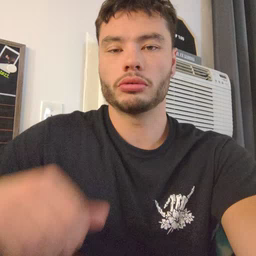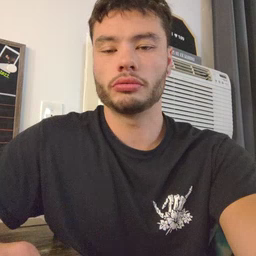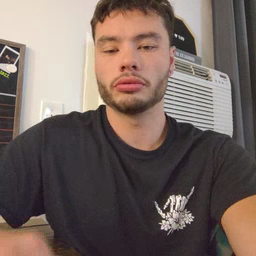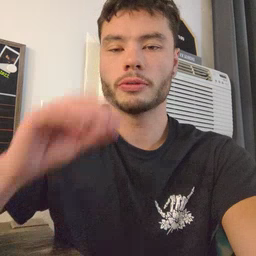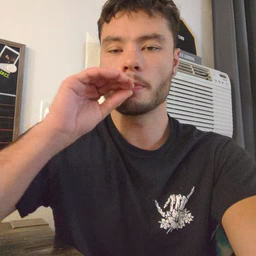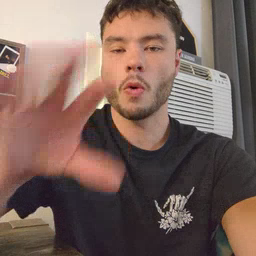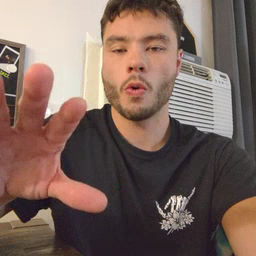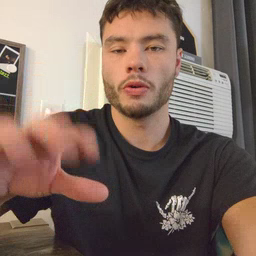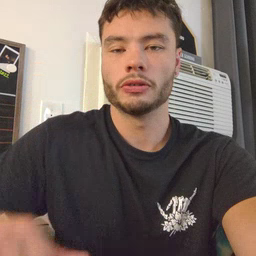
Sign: blow